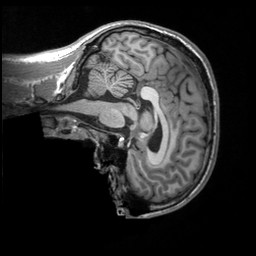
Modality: T1w
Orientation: sagittal
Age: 23
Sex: male
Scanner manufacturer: siemens
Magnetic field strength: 3 T
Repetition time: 2.3 s
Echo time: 0.00298 s